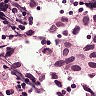
Metastatic tissue present: yes